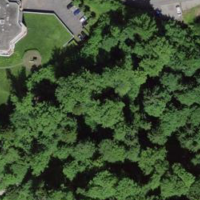
EUNIS habitat code: 44
Species observed at this site:
Fagus sylvatica